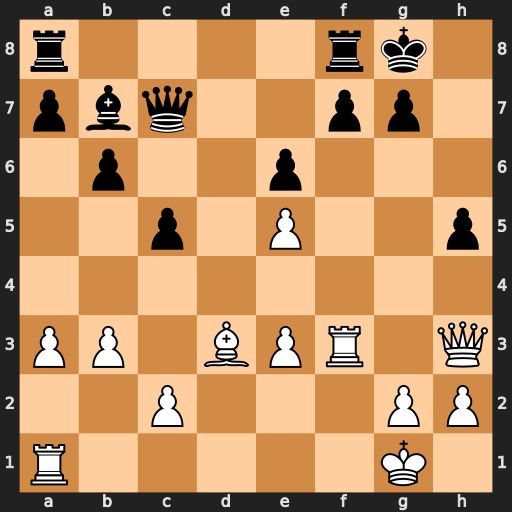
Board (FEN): r4rk1/pbq2pp1/1p2p3/2p1P2p/8/PP1BPR1Q/2P3PP/R5K1
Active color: w
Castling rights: -
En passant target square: -
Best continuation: Qxh5 f5 exf6